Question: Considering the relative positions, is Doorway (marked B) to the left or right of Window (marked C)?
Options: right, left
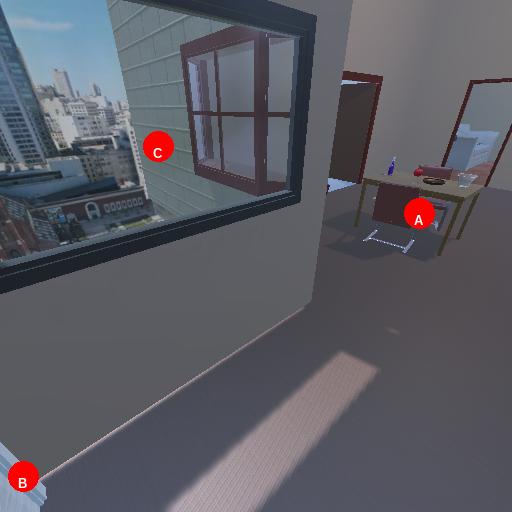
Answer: right